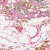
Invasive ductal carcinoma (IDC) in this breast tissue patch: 0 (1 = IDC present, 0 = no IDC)